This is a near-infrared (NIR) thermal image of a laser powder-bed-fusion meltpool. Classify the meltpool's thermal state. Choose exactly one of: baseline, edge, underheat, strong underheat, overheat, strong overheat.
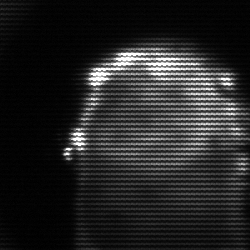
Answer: baseline